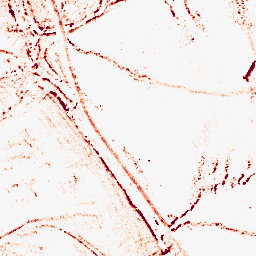
Category: morphological
Decomposition family: morphological_ellipse
Decomposition parameters: operation: opening
width: 5
height: 5
Upsampling method: bicubic_3x
Upsampling parameters: scale: 3
Upsampling scale: 3